Question: What is the First train?
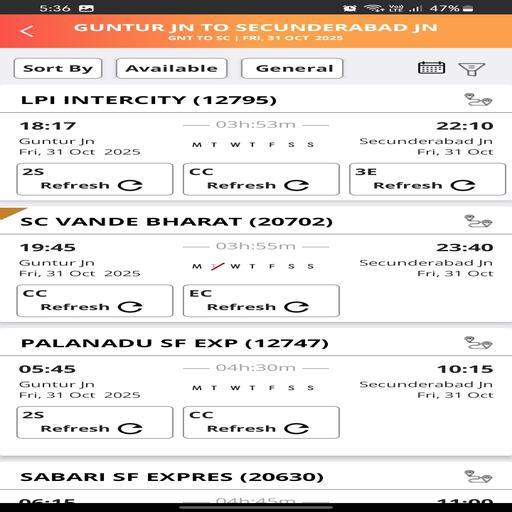
Answer: LPI Intercity